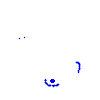
Particle: kaon